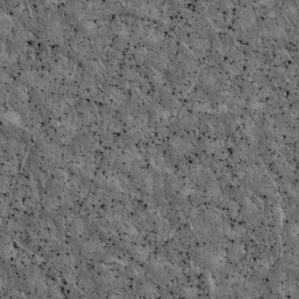
Label: non_frost